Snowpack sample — Snodgrass Mountain, Crested Butte, Colorado (2/4/25, 12:06 PM MST)
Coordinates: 38.923, -106.968
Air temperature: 35 °F
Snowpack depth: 80 cm
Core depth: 10 cm
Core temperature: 32 °F
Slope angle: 14°, slope face: 78°
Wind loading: low
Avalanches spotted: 0
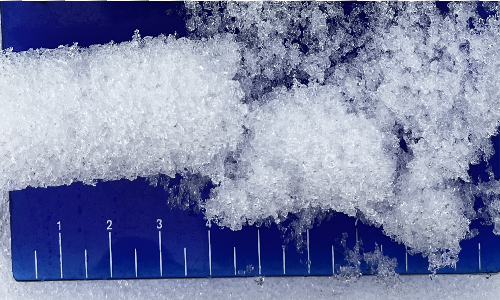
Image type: core
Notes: No avalanches nearby, unusually warm weather for the last month reported by residents, Collected 25 yards from treeline